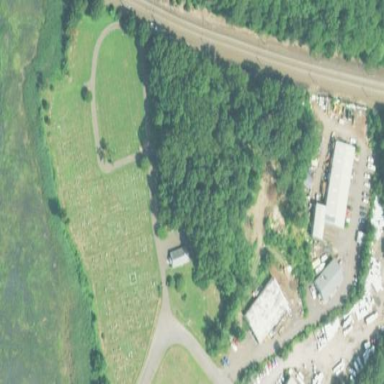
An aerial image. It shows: Cemetery area categorized as "Cemetery".